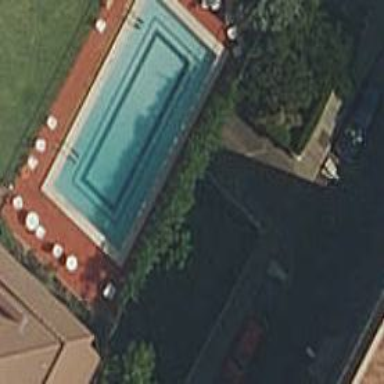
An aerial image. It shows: Swimming pool located in leisure land.